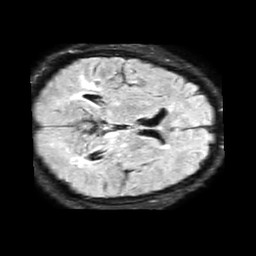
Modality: FLAIR
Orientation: axial
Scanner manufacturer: philips
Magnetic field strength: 1.5 T
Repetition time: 6 s
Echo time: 0.1027 s